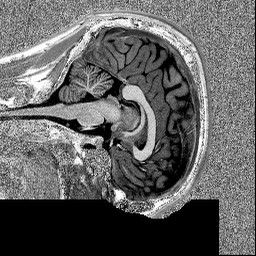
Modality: MP2RAGE
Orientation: sagittal
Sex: male